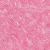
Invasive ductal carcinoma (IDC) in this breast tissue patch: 0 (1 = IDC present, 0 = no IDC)